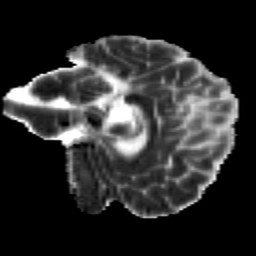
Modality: MD
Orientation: sagittal
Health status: healthy
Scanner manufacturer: siemens
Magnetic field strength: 3 T
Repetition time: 12 s
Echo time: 0.092 s